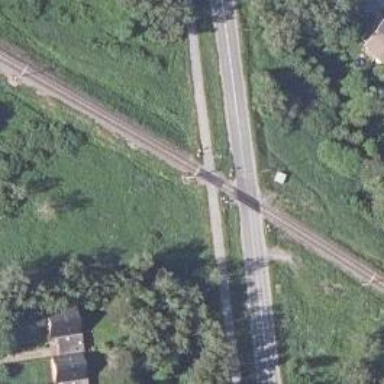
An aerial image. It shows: Railway crossing with lights and saltire markings. It has full barrier for safety.